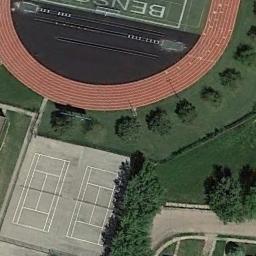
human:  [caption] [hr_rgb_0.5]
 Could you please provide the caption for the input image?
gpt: The tennis court is on the grass next to some trees .

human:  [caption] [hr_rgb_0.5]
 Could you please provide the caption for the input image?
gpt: Tennis court and runway next to lawn and trees .

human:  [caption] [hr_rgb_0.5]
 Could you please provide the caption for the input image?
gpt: There are many trees near the tennis courts .

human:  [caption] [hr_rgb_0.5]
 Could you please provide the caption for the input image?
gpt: Several tennis courts of different sizes are nested in the picture .

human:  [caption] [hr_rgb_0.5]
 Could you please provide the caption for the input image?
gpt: There are some green trees and a ground track field beside the tennis court .